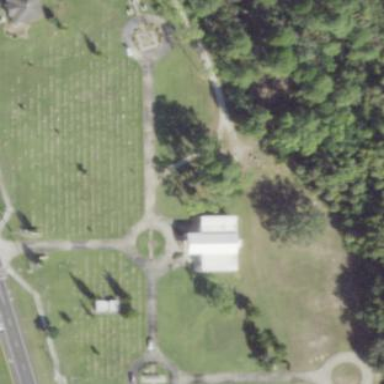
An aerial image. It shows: Cemetery.